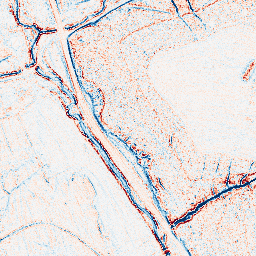
Category: edge_preserving
Decomposition family: anisotropic_diffusion
Decomposition parameters: iterations: 10
kappa: 30
gamma: 0.05
Upsampling method: sinc_blackman
Upsampling parameters: scale: 2
kernel_size: 16
Upsampling scale: 2